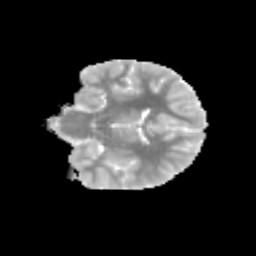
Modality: MD
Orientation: coronal
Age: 10
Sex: female
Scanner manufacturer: siemens
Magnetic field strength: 3 T
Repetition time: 3.8 s
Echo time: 0.07 s